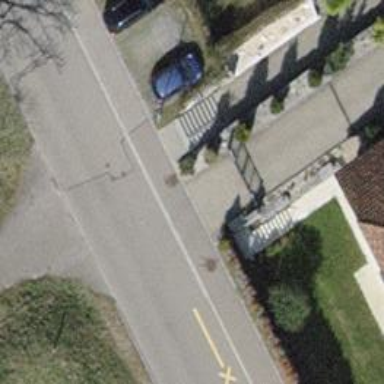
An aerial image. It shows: Footway with steps along the road.